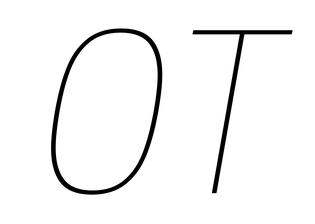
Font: Poppins-ThinItalic